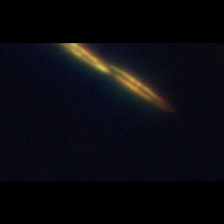
Taxon: Psuedo-nitzschia
Group: Diatoms